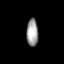
Tissue: prostate
Cell type: T cells
Senescence score: 0.3342
Nuclear area (px): 313
Mean DAPI intensity: 158.058